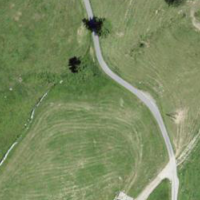
EUNIS habitat code: 24
Species observed at this site:
Caltha palustris